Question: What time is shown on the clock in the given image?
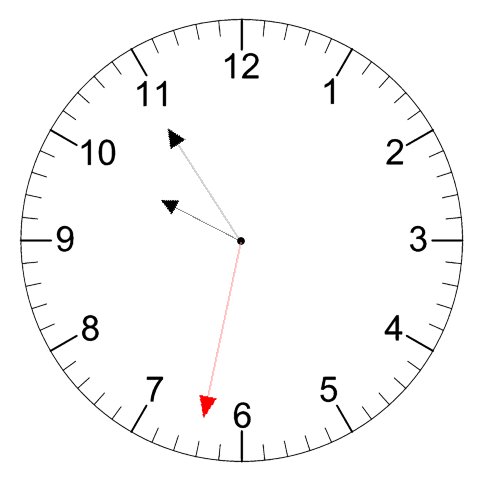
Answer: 09:54:32